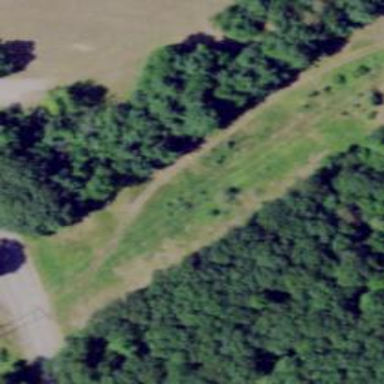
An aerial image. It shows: Path with tracktype grade4.